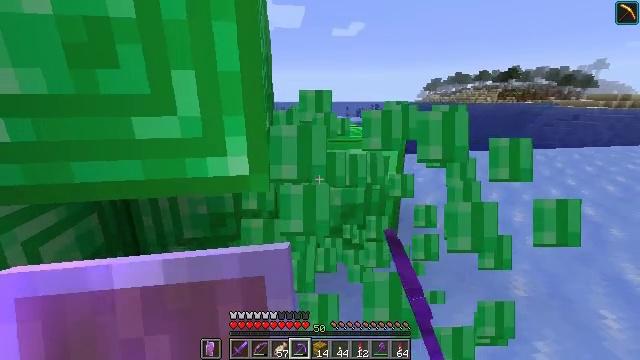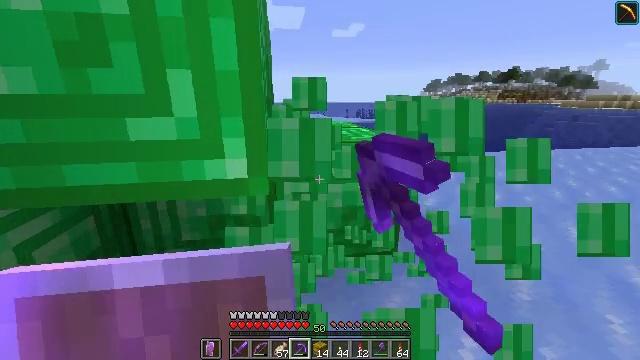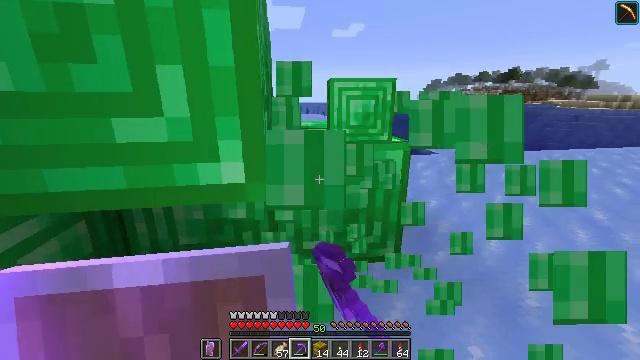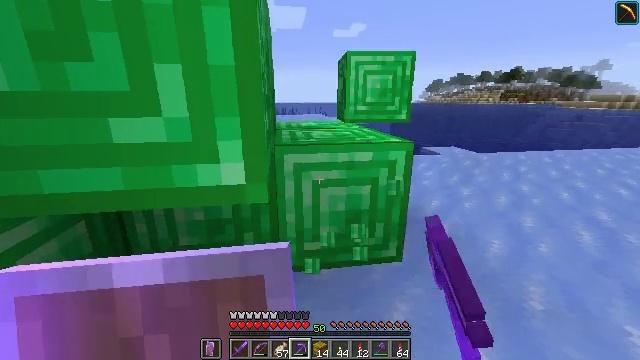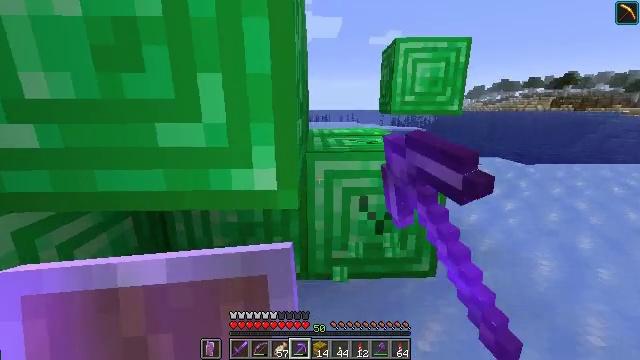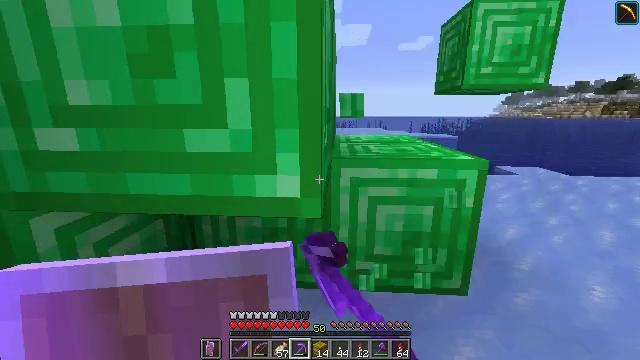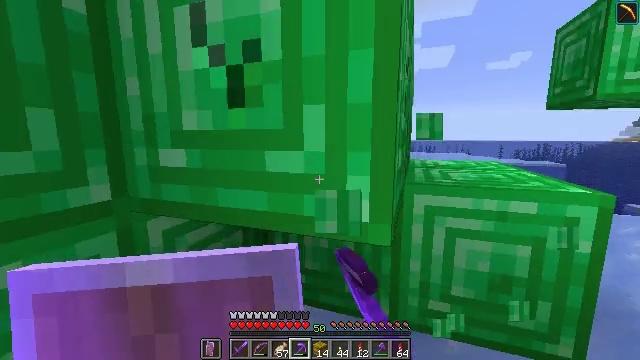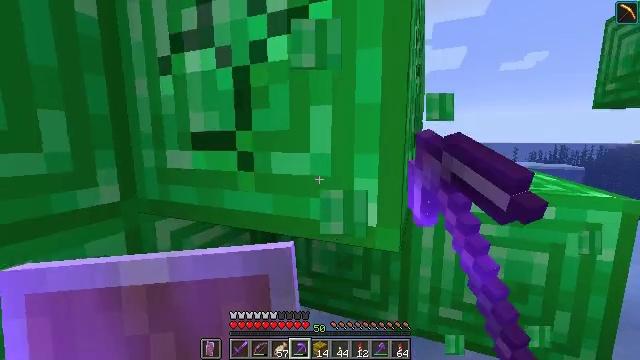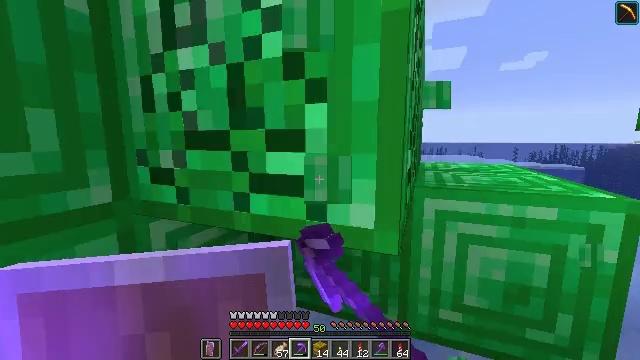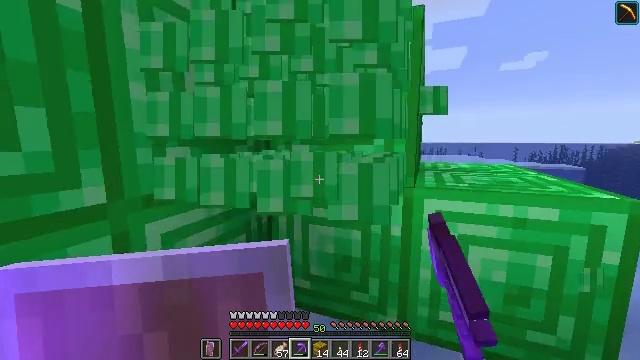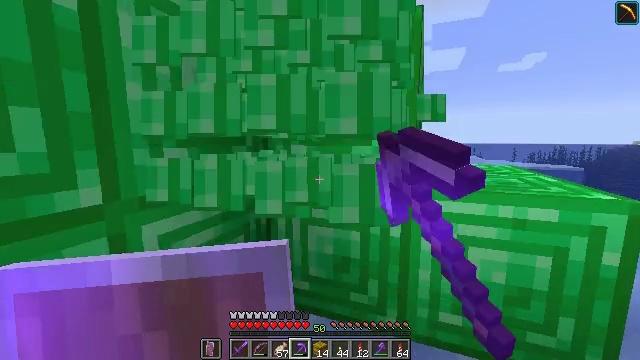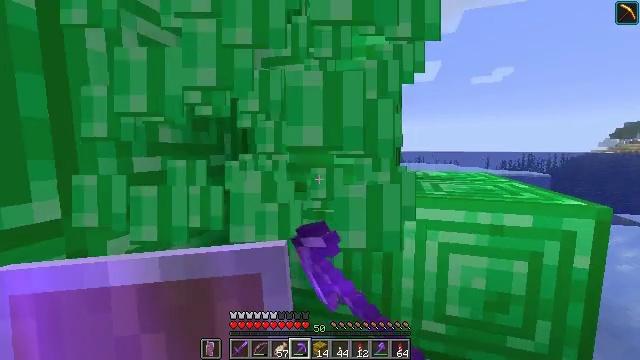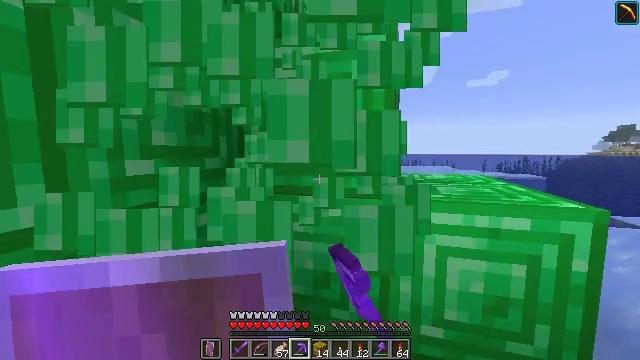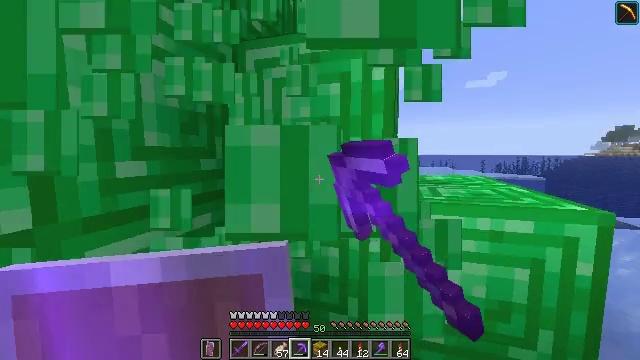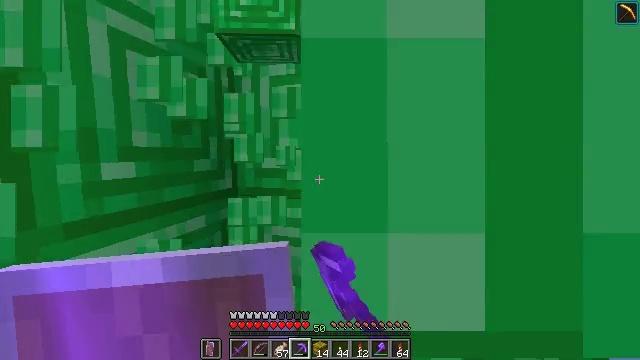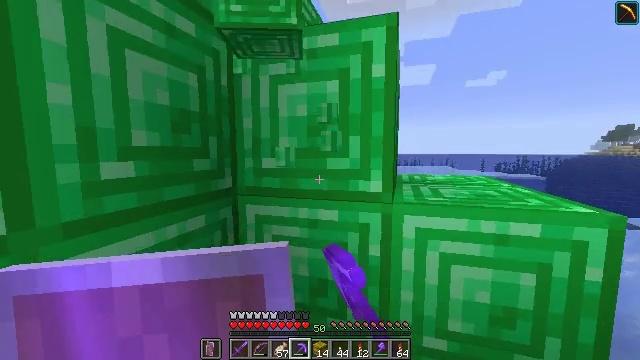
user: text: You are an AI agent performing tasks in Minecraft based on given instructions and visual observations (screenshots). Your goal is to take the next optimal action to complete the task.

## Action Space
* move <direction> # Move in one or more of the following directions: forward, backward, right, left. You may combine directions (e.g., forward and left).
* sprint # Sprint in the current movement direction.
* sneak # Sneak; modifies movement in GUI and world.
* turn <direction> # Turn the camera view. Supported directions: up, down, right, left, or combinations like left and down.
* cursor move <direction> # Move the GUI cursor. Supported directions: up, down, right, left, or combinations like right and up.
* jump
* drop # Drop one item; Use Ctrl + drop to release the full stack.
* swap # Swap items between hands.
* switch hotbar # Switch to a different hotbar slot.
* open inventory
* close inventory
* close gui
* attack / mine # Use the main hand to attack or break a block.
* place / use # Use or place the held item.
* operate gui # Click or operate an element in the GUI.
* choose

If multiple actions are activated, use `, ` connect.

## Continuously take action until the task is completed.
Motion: motion action
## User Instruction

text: Break the emerald block to collect it.
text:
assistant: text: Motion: sneak, attack / mine
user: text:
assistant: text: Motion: sneak, attack / mine
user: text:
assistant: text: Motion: sneak, attack / mine
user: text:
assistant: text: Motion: sneak, turn left and up, attack / mine
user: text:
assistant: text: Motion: sneak, turn left and up, attack / mine
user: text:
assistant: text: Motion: sneak, turn left and up, attack / mine
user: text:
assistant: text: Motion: sneak, turn left, attack / mine
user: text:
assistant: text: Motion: sneak, attack / mine
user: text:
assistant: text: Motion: sneak, attack / mine
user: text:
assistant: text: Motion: move forward, sneak, attack / mine
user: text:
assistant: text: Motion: move forward, sneak, turn right and up, attack / mine
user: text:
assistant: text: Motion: move forward, sneak, attack / mine
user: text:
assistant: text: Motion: move forward, sneak, attack / mine
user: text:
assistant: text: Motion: move forward, sneak, attack / mine
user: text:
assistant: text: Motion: move forward, sneak, attack / mine
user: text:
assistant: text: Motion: sneak, attack / mine
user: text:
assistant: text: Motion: sneak, turn right and down, attack / mine
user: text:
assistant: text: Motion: sneak, turn right and down, attack / mine
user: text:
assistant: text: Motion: sneak, turn down, attack / mine
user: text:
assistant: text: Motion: sneak, attack / mine
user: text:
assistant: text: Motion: sneak, attack / mine
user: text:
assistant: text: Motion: sneak, attack / mine
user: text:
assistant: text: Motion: sneak, attack / mine
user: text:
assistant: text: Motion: sneak, attack / mine
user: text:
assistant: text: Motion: sneak, attack / mine
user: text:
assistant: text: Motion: sneak, attack / mine
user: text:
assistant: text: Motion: sneak, turn up, attack / mine
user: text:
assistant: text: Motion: sneak, turn up, attack / mine
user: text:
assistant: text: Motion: sneak, turn up, attack / mine
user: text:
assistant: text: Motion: sneak, attack / mine